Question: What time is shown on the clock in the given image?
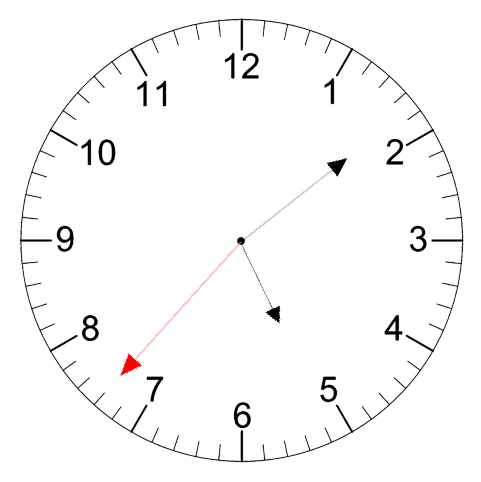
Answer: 05:08:37